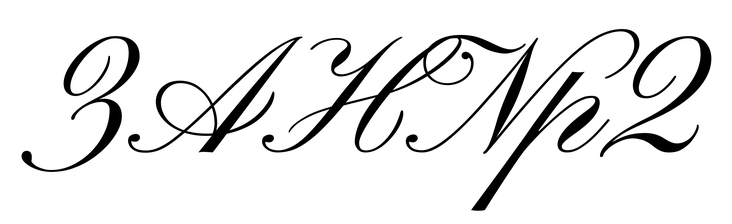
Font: PinyonScript-Regular